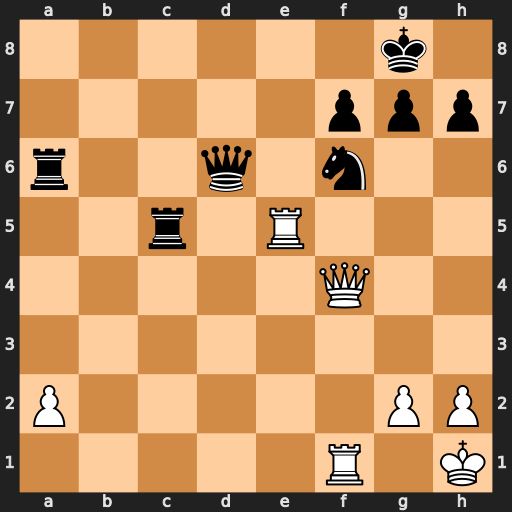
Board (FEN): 6k1/5ppp/r2q1n2/2r1R3/5Q2/8/P5PP/5R1K
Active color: w
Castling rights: -
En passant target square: -
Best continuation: Re8+ Qf8 Rxf8+